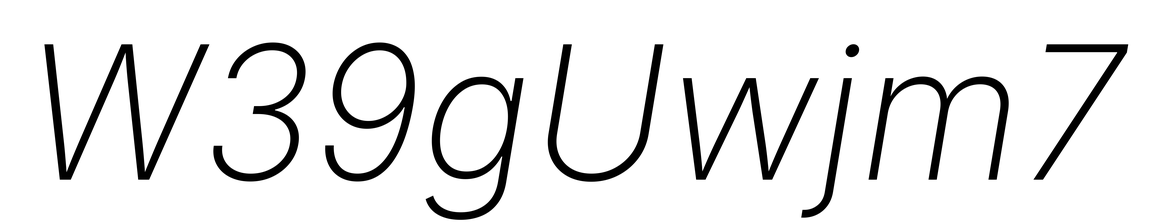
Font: Inter-Italic_ExtraLight_Italic